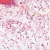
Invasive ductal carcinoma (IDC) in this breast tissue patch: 0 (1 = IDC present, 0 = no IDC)